Question: Count the number of objects in the diagram.
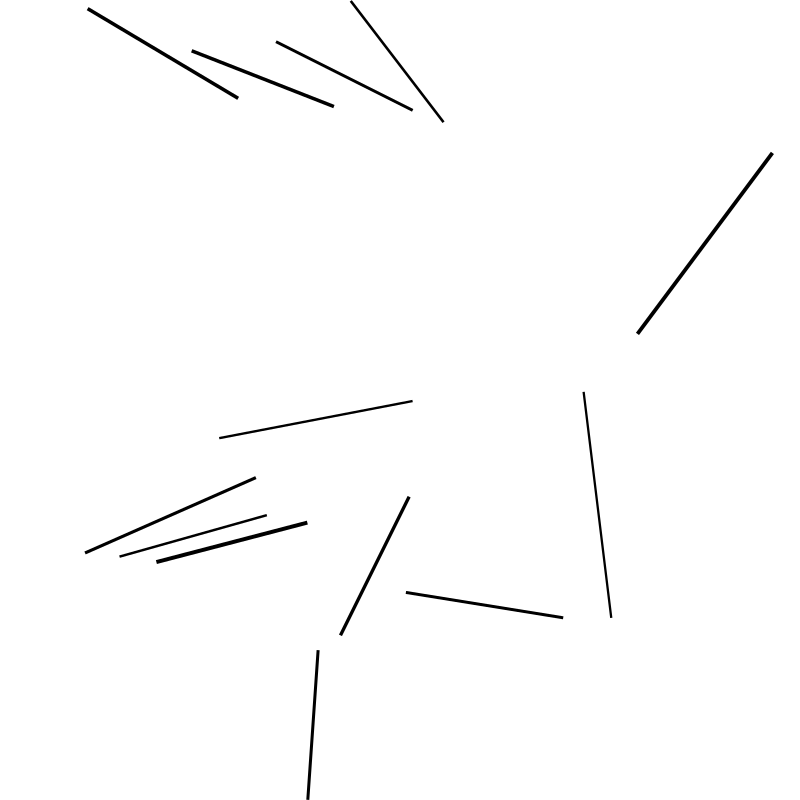
Answer: 13